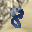
Label: 8